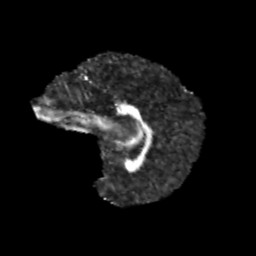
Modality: FA
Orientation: sagittal
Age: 11
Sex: female
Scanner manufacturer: siemens
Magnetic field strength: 3 T
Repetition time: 3.8 s
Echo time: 0.07 s